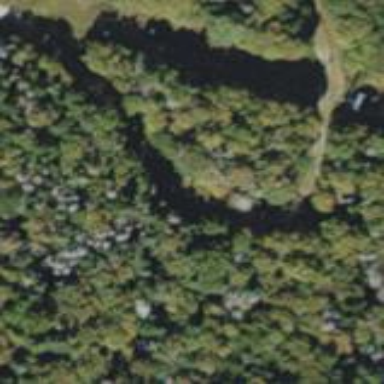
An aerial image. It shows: Beautiful woodland covered with trees.